Milling tool wear sample.
Tool blade image: 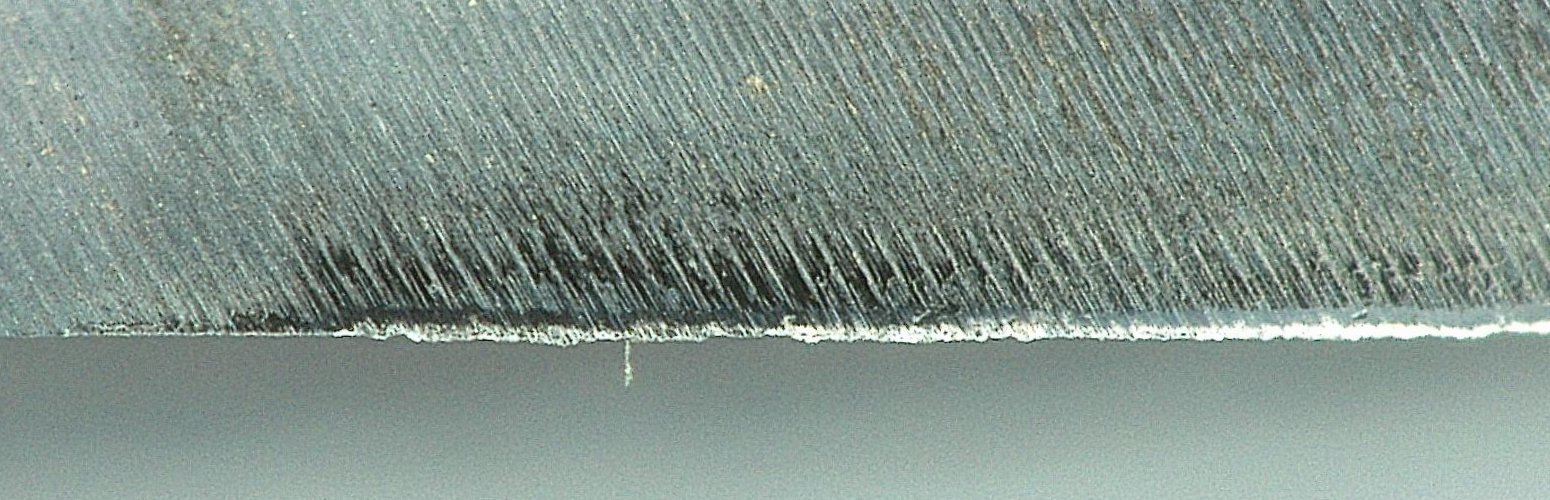
Chip image: 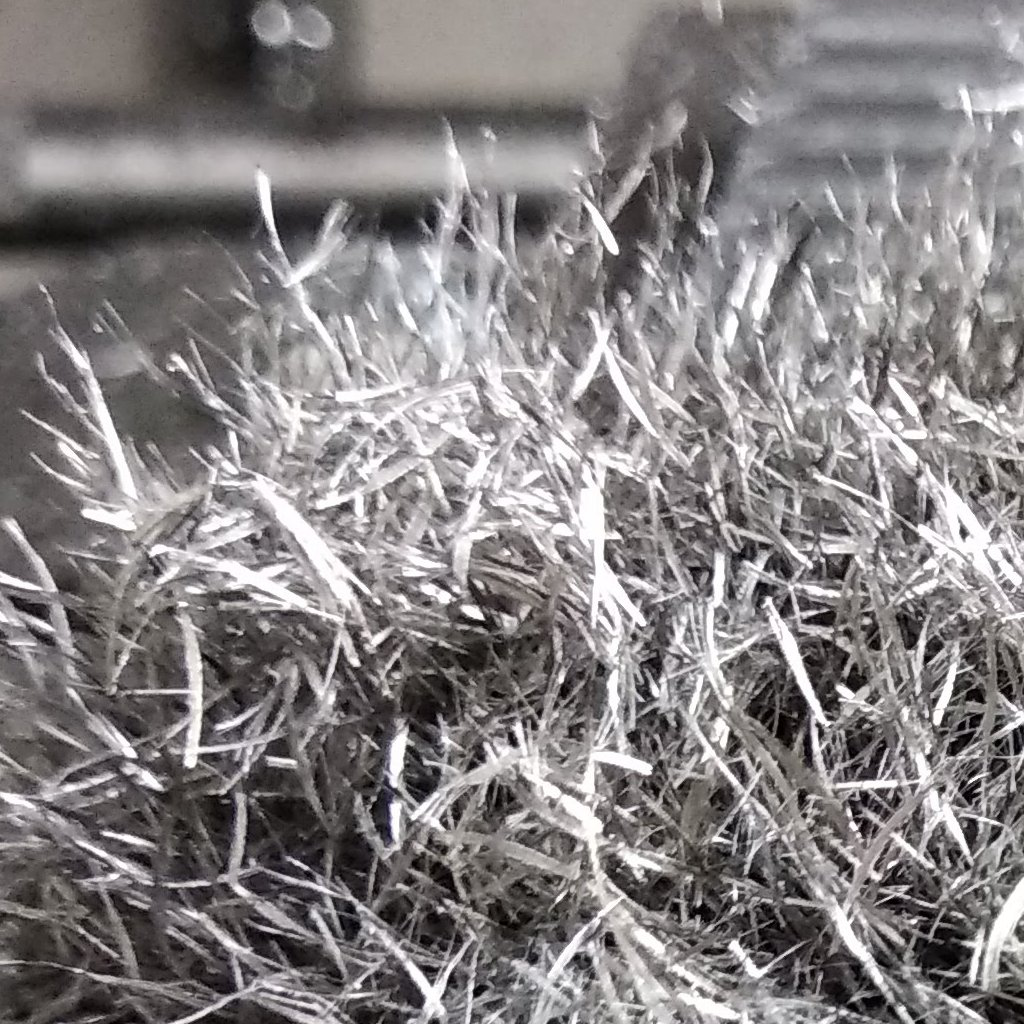
Workpiece image: 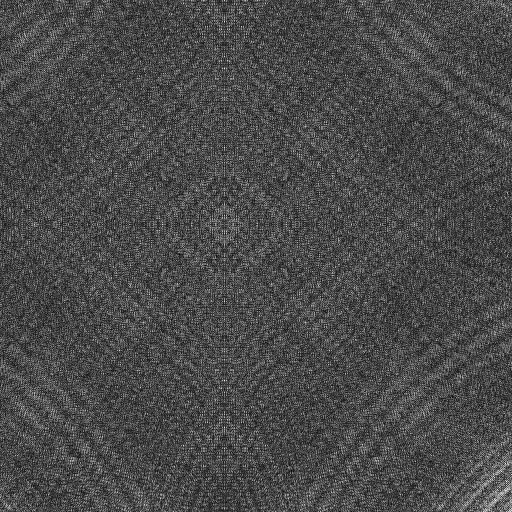
Tool wear state: sharp
Gaps: 0
Flank wear: 30.11
Overhang: 19.14
Force-signal Mel-spectrograms (X, Y, Z axes): 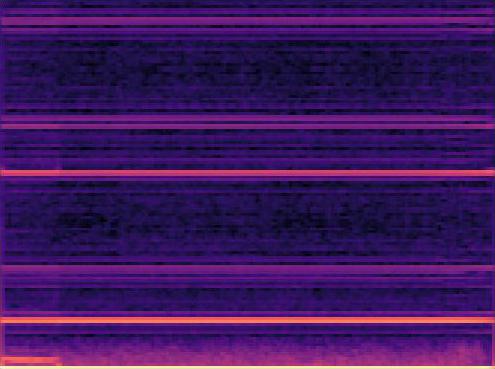 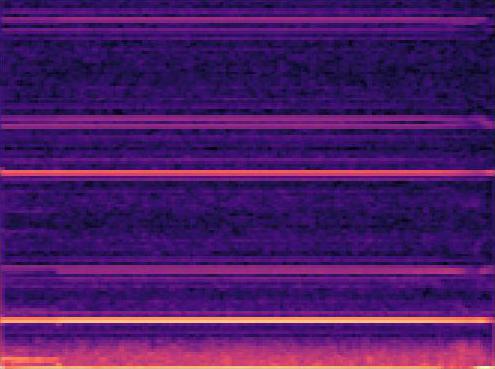 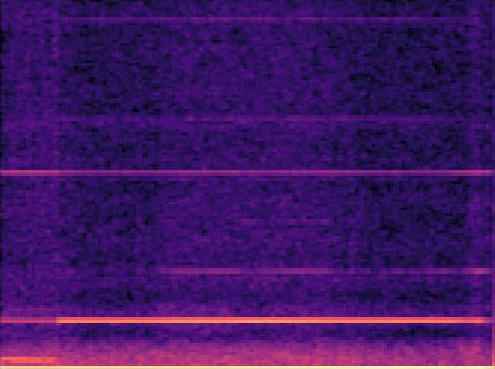
Force-signal scalograms (X, Y, Z axes): 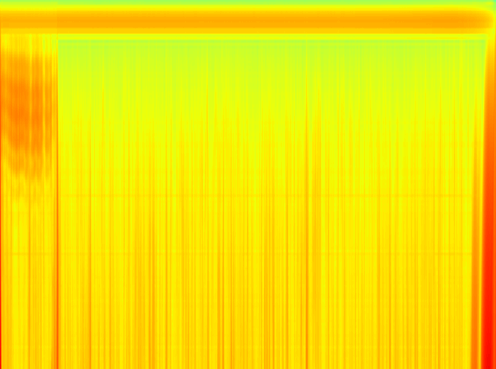 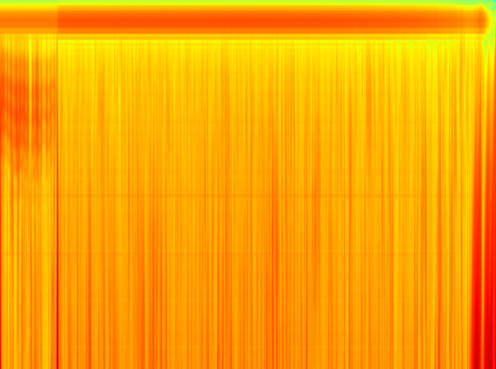 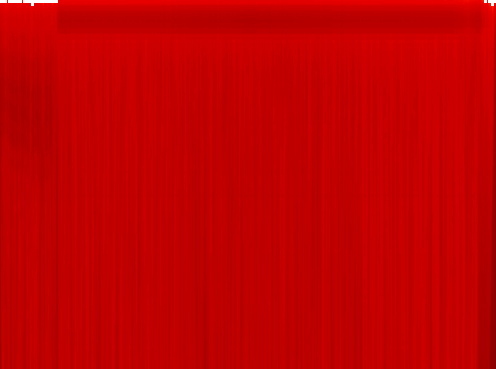
Force phase: initial_break_in_wear